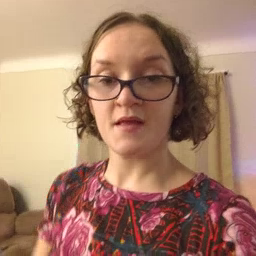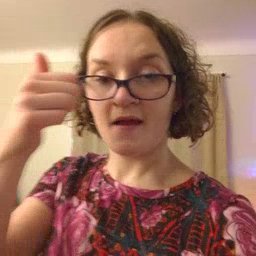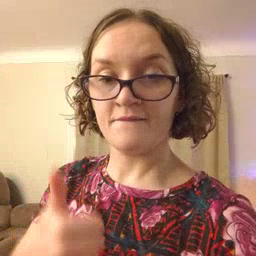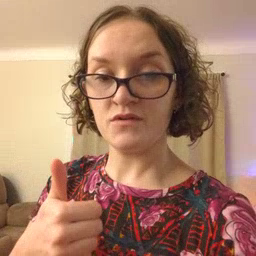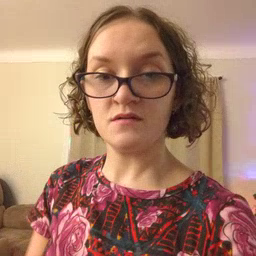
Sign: every